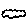
Label: cloud